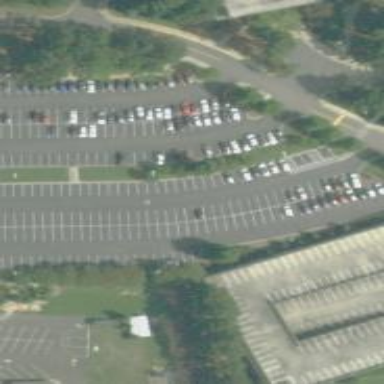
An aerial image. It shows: Parking area with asphalt surface.